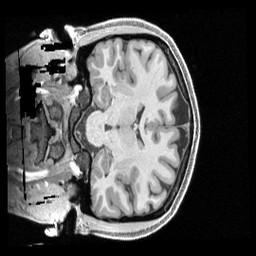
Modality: T1w
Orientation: coronal
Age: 20
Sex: female
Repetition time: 2.4 s
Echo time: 0.00222 s